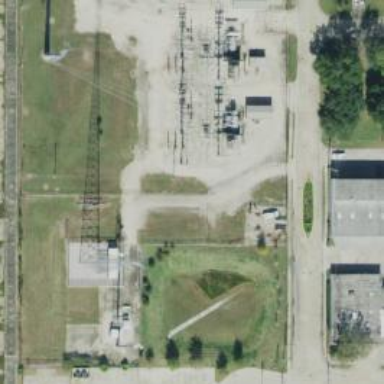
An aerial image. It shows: Switch for power supply.